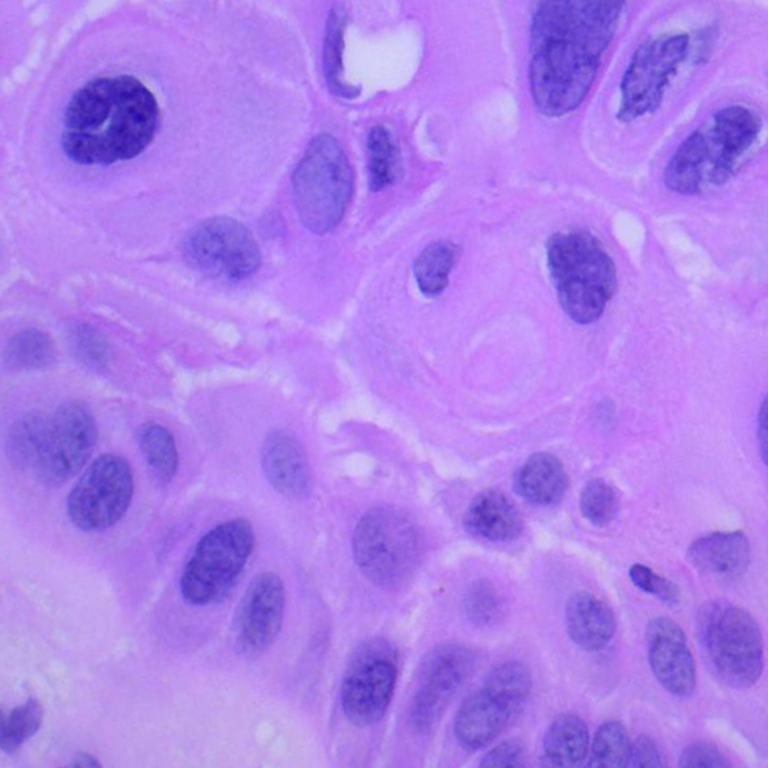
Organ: lung
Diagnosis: squamous carcinomas